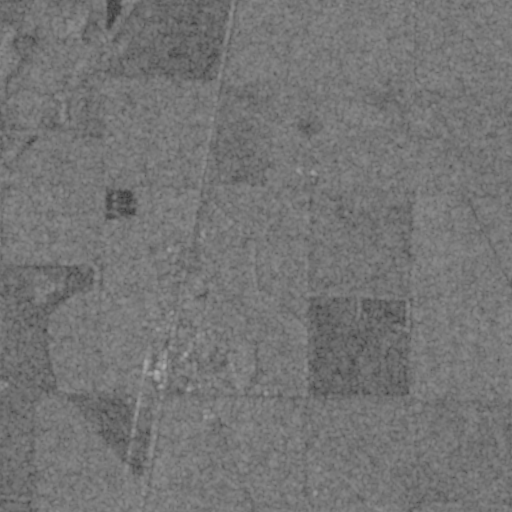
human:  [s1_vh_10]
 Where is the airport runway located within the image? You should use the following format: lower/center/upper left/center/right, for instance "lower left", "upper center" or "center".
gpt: The airport runway is located in the lower center of the image.
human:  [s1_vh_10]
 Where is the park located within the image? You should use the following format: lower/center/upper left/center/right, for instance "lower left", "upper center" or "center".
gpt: The park is located in the center of the image.
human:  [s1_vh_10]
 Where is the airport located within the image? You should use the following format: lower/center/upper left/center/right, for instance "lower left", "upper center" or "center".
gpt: There is no airport in the image.

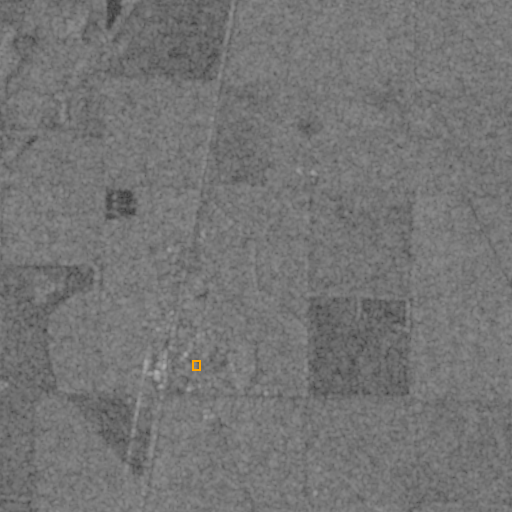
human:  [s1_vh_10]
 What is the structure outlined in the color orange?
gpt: The structure outlined in orange is a building.
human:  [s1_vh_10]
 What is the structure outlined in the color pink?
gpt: There is no pink outline.